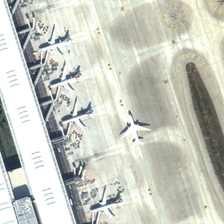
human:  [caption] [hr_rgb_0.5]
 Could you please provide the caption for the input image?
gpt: five planes are parked near a terminal in an airport .

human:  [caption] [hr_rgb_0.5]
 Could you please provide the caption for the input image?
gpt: five planes are parked near a terminal in an airport .

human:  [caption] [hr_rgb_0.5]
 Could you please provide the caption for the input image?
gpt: five planes are parked near a terminal in an airport .

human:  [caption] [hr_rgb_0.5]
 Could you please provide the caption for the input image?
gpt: five planes are parked near a terminal in an airport .

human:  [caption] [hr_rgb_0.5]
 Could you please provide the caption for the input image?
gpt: five planes are parked near a terminal in an airport .